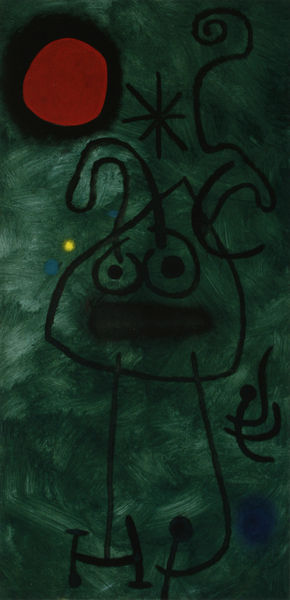
Titel: Peinture, Gemälde
Künstler: Joan Miró
Institution: Sammlung Lola Fernández Jiménez
Schlagwörter: blau, gelb, grün, schwarz, zeichen, hund, rot, sonne, figur, kind, linien, katze, stern, punkt, kinderzeichnung, miro, mir'